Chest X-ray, AP view. Patient: 63 years old, sex F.
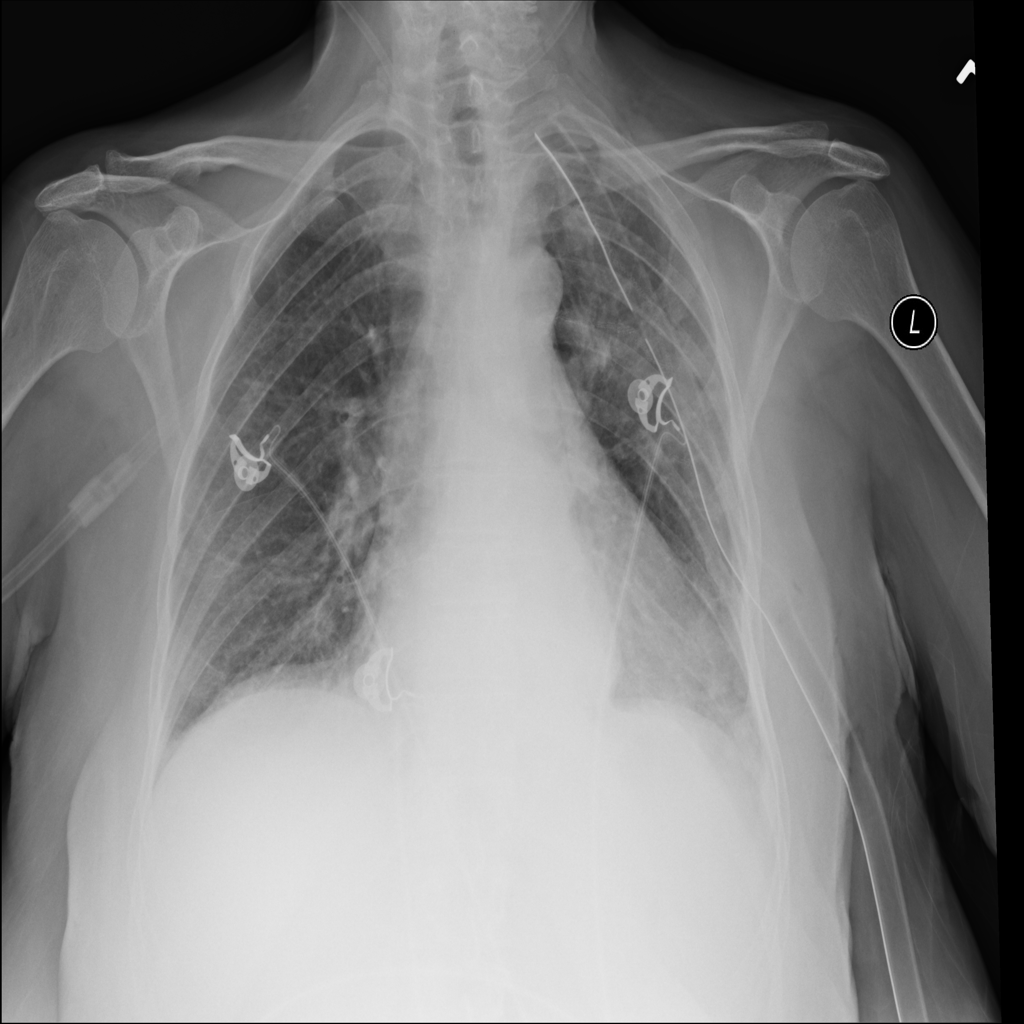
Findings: No Finding